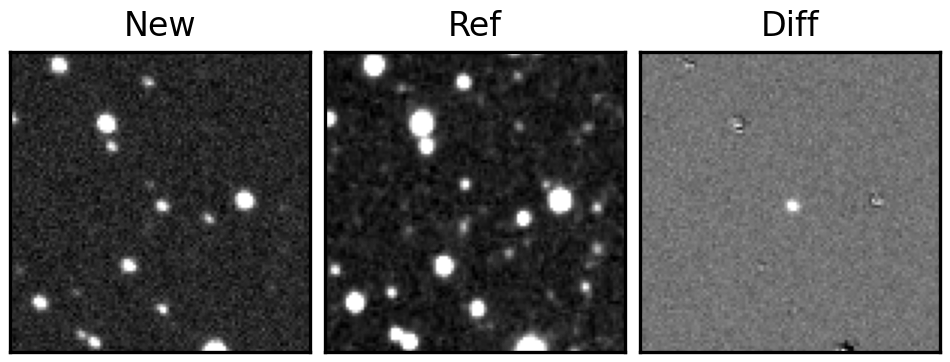
Label: real